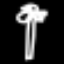
Label: palm tree